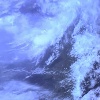
Label: cloud